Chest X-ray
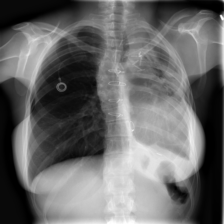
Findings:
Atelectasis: negative
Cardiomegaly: negative
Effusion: negative
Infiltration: negative
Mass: negative
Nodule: negative
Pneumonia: negative
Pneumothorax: negative
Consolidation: negative
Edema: negative
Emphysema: negative
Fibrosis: negative
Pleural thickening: negative
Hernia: negative